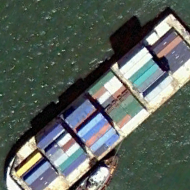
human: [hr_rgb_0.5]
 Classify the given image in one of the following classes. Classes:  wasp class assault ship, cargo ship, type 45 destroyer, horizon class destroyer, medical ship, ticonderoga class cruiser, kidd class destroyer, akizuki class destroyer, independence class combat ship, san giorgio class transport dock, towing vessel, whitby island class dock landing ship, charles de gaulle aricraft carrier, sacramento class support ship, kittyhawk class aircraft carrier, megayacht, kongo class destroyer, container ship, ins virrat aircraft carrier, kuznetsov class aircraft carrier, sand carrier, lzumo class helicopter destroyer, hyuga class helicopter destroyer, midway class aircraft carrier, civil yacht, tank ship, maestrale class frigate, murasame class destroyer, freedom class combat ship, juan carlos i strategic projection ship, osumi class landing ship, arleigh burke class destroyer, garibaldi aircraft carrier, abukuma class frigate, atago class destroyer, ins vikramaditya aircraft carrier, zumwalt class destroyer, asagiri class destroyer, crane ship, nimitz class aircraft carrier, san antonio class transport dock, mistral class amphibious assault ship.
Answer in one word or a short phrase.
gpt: Container ship